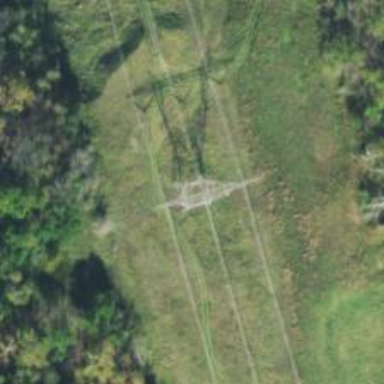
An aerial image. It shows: Lattice structure tower used for power transmission.